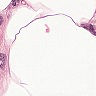
Metastatic tissue present: no